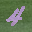
Label: 4